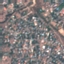
Land use / land cover class: Residential